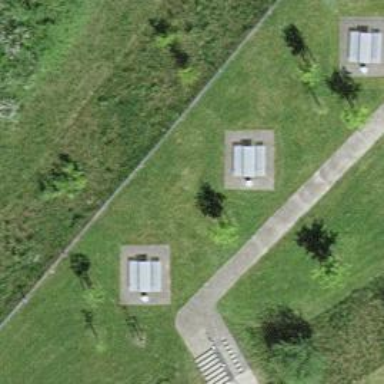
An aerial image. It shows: Picnic table located in leisure land area.